Question: The braces shown below after '...ret):String' are incorrectly being highlighted as red
I'm using the following syntax definition file for actionscript:
- <URL>

2 Questions:
1. Does anyone happen to know off-hand what causes this weird matching?
2. Is there anyway of identifying the current syntax matching group under the cursor?
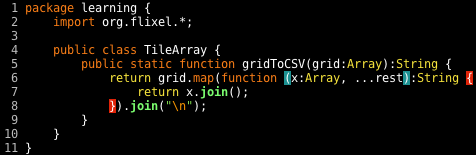
Answer: 1. It's because the syntax file doesn't support anonymous functions. I guess usually (in many other languages) that's an error? Fix it by removing syn match actionScriptInParen contained "[{}]" from actionscript.vim.
2. I don't know.